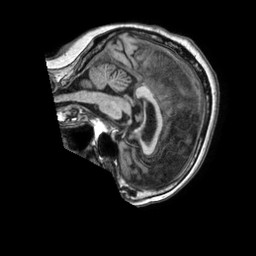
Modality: T1w
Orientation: sagittal
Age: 85
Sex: female
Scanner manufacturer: philips
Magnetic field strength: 1.5 T
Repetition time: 0.007086 s
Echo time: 0.003198 s